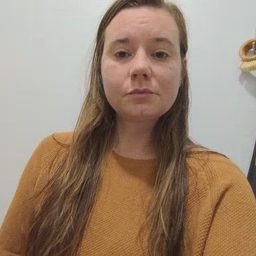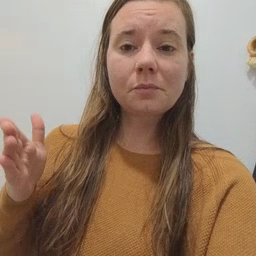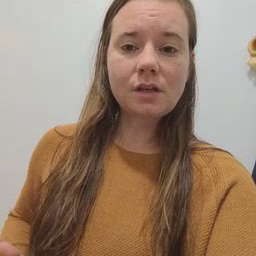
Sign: beside